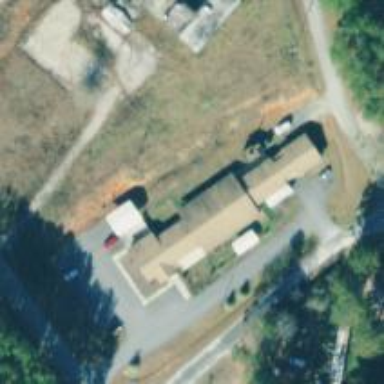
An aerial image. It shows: Animal shelter.